Brain MRI, t2w sequence, axial 2D slice.
Patient: age 44, sex M, weight 78 kg, height 1.76 m
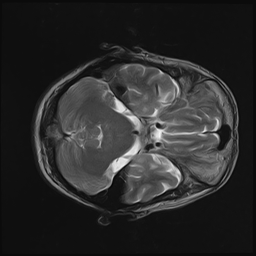